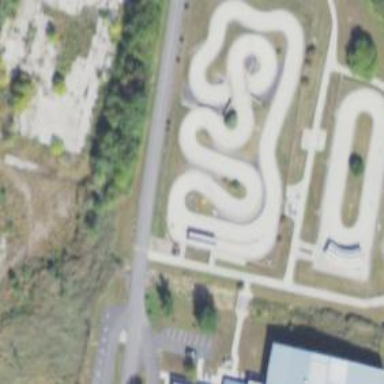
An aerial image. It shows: Karting raceway for sports enthusiasts.